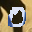
Label: 0